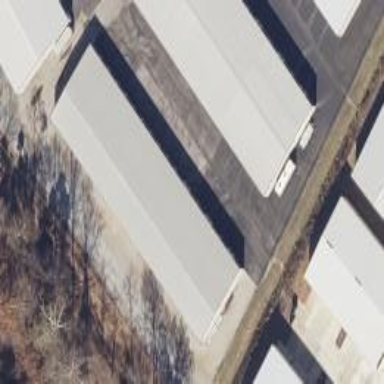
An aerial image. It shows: Commercial building.